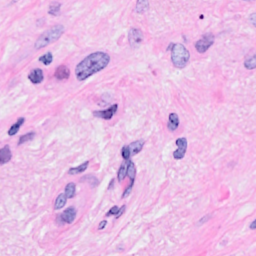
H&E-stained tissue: Breast